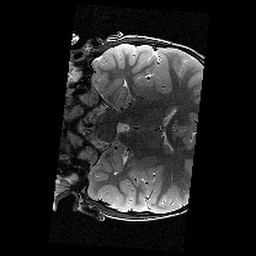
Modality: T2w
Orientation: coronal
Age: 9
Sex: male
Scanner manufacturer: siemens
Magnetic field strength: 3 T
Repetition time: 9.23 s
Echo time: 0.067 s